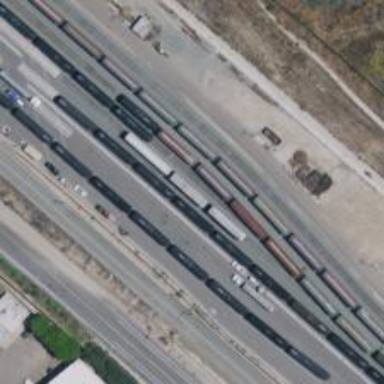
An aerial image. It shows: Railway yard.